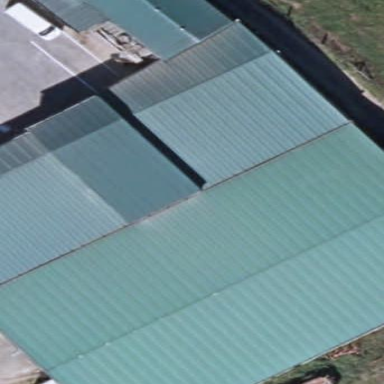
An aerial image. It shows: Industrial building.